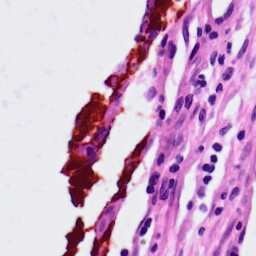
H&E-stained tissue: Lung